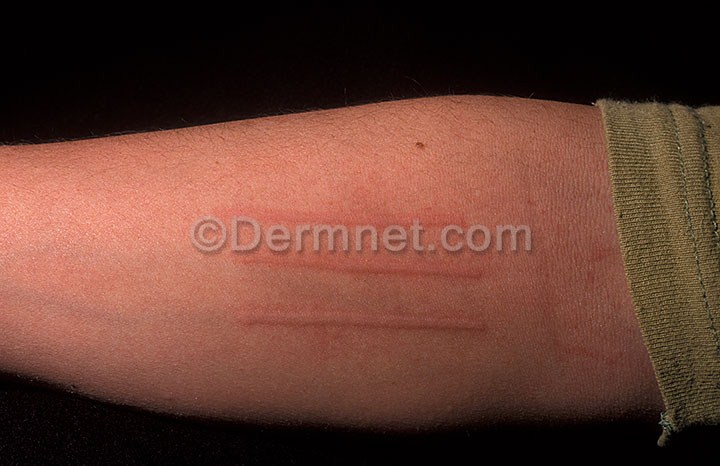
Disease: Urticaria Hives